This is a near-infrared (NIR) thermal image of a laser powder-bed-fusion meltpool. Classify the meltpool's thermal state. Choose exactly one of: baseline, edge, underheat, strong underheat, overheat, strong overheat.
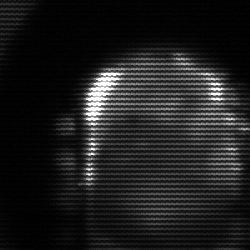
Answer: baseline